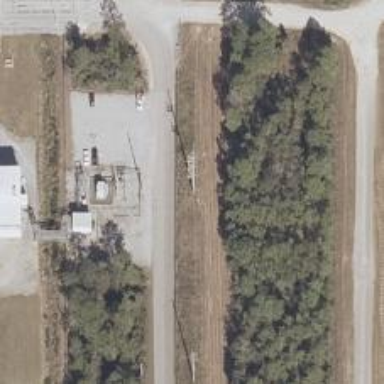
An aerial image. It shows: Power pole.